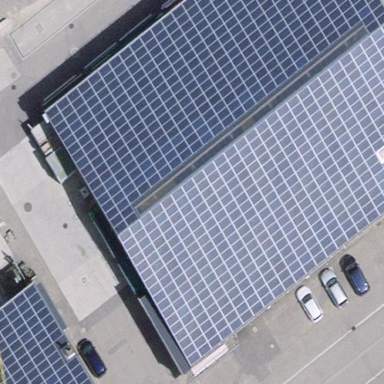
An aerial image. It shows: Solar photovoltaic panel generating electricity through small installation.